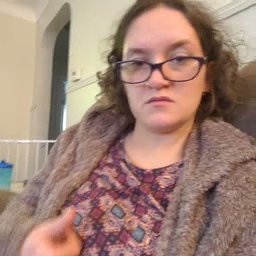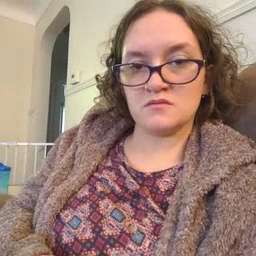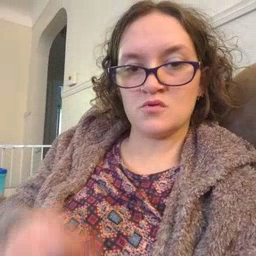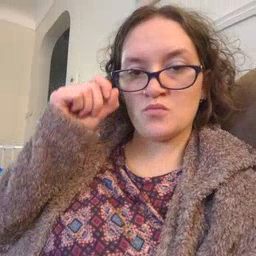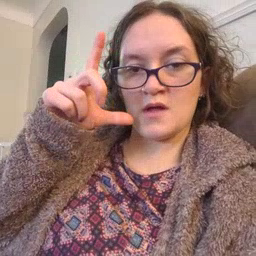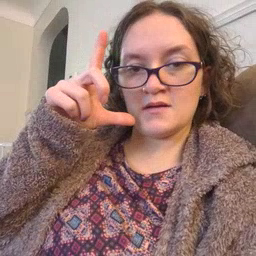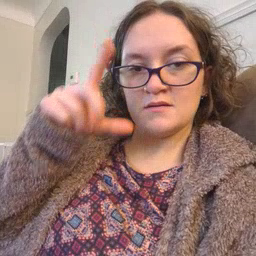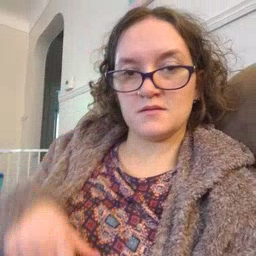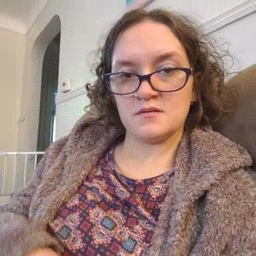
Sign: awake